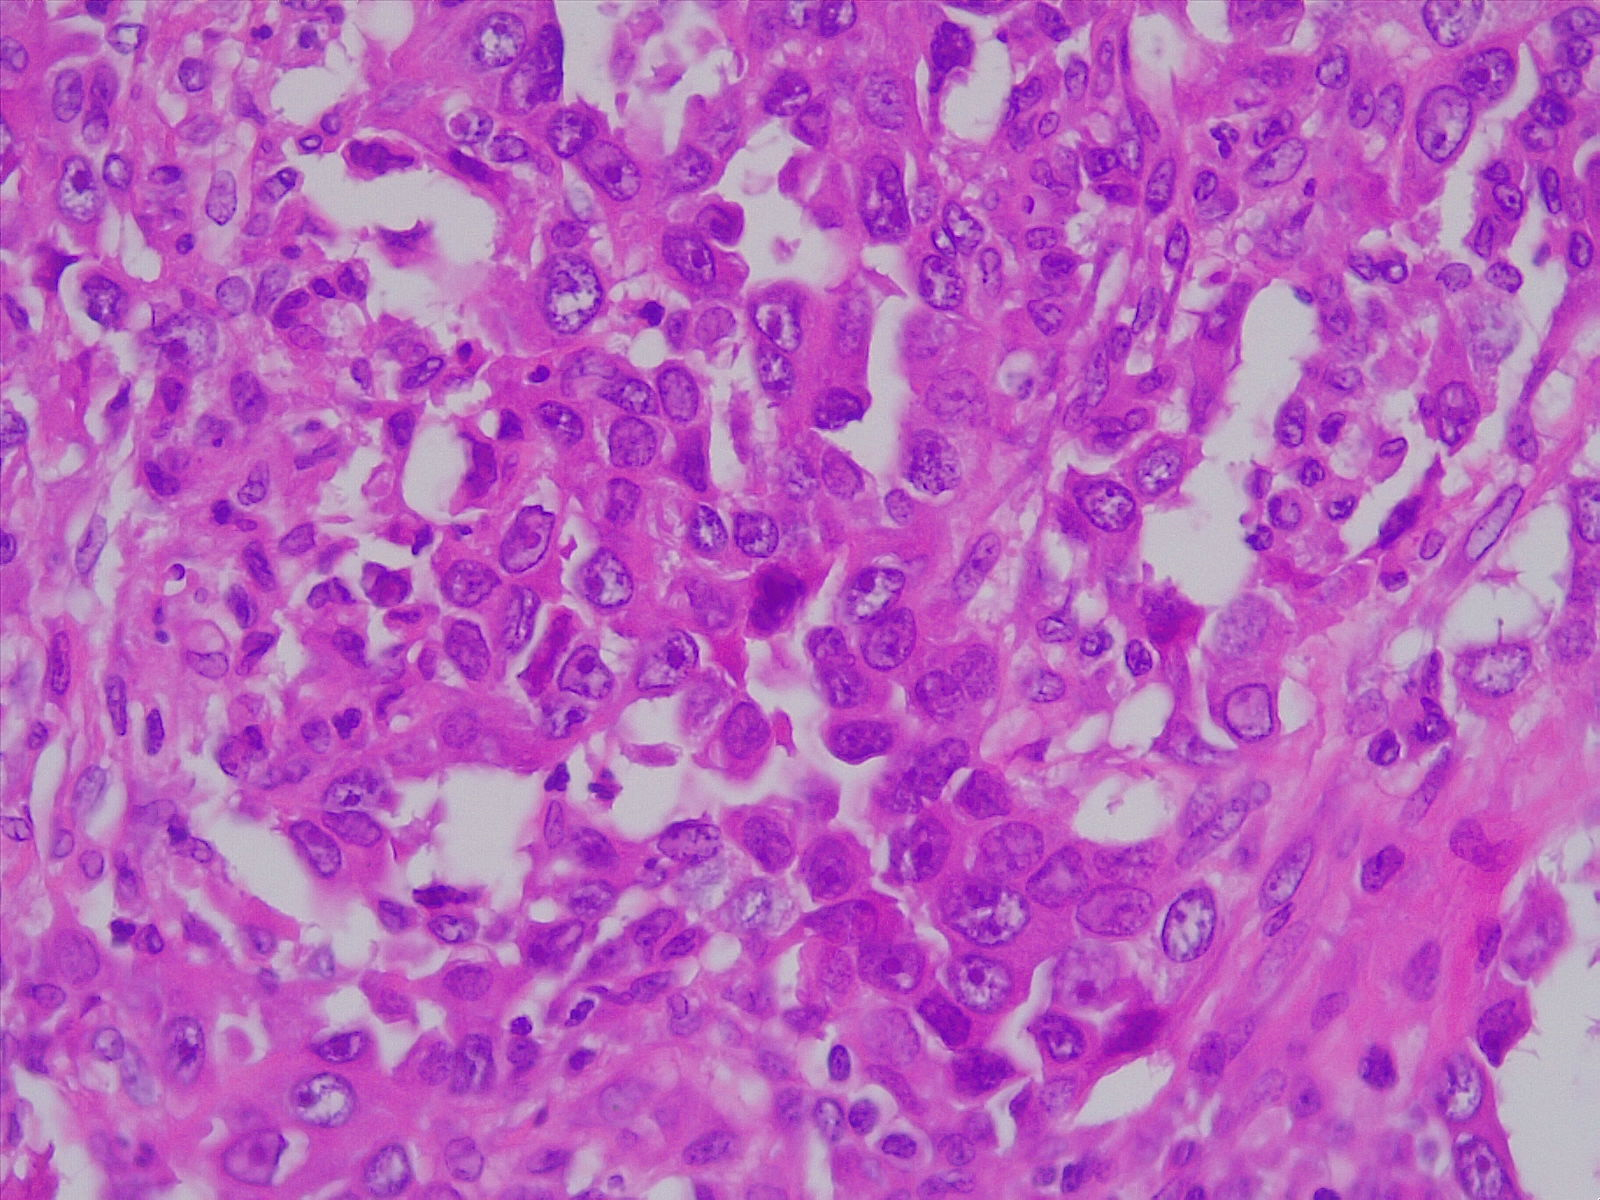
Label: lung adenocarcinoma, poorly differentiated